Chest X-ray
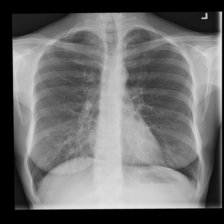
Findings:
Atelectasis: positive
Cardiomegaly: negative
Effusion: negative
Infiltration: negative
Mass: negative
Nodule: negative
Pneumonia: negative
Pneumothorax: negative
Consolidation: negative
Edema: negative
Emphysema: negative
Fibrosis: negative
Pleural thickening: negative
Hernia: negative